Interaction volume radius: 5 \u00c5
Interaction volume height: 15 \u00c5
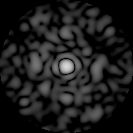
Disorder parameter: 0.8678